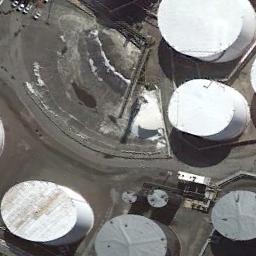
Label: storage tanks